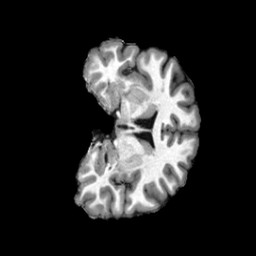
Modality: T1w
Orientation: coronal
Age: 23
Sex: male
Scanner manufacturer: siemens
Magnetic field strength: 3 T
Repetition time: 2.5 s
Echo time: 0.00222 s